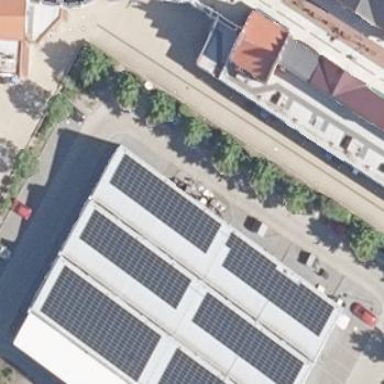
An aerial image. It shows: Solar photovoltaic panel generator placed on roof.